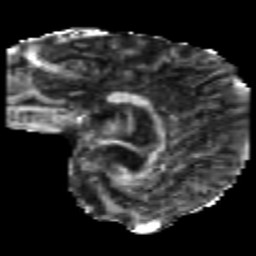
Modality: FA
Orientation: sagittal
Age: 24
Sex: male
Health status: healthy
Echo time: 0.074 s